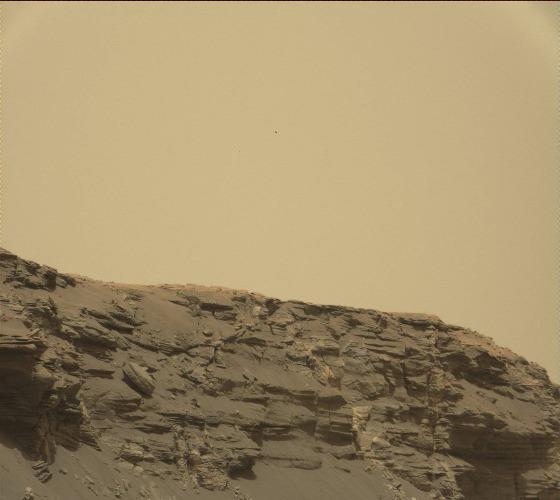
Terrain classes present: Bedrock, Gravel / Sand / Soil, Rock, Shadow, Sky / Distant Mountains